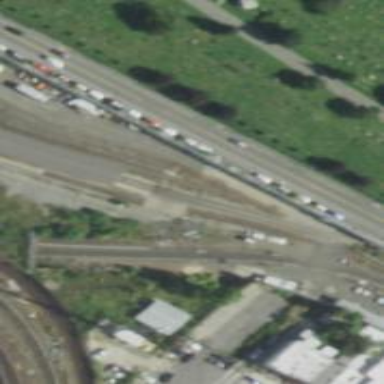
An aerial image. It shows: Yard meant for service. The rail tracks are electrified at the top.